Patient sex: F
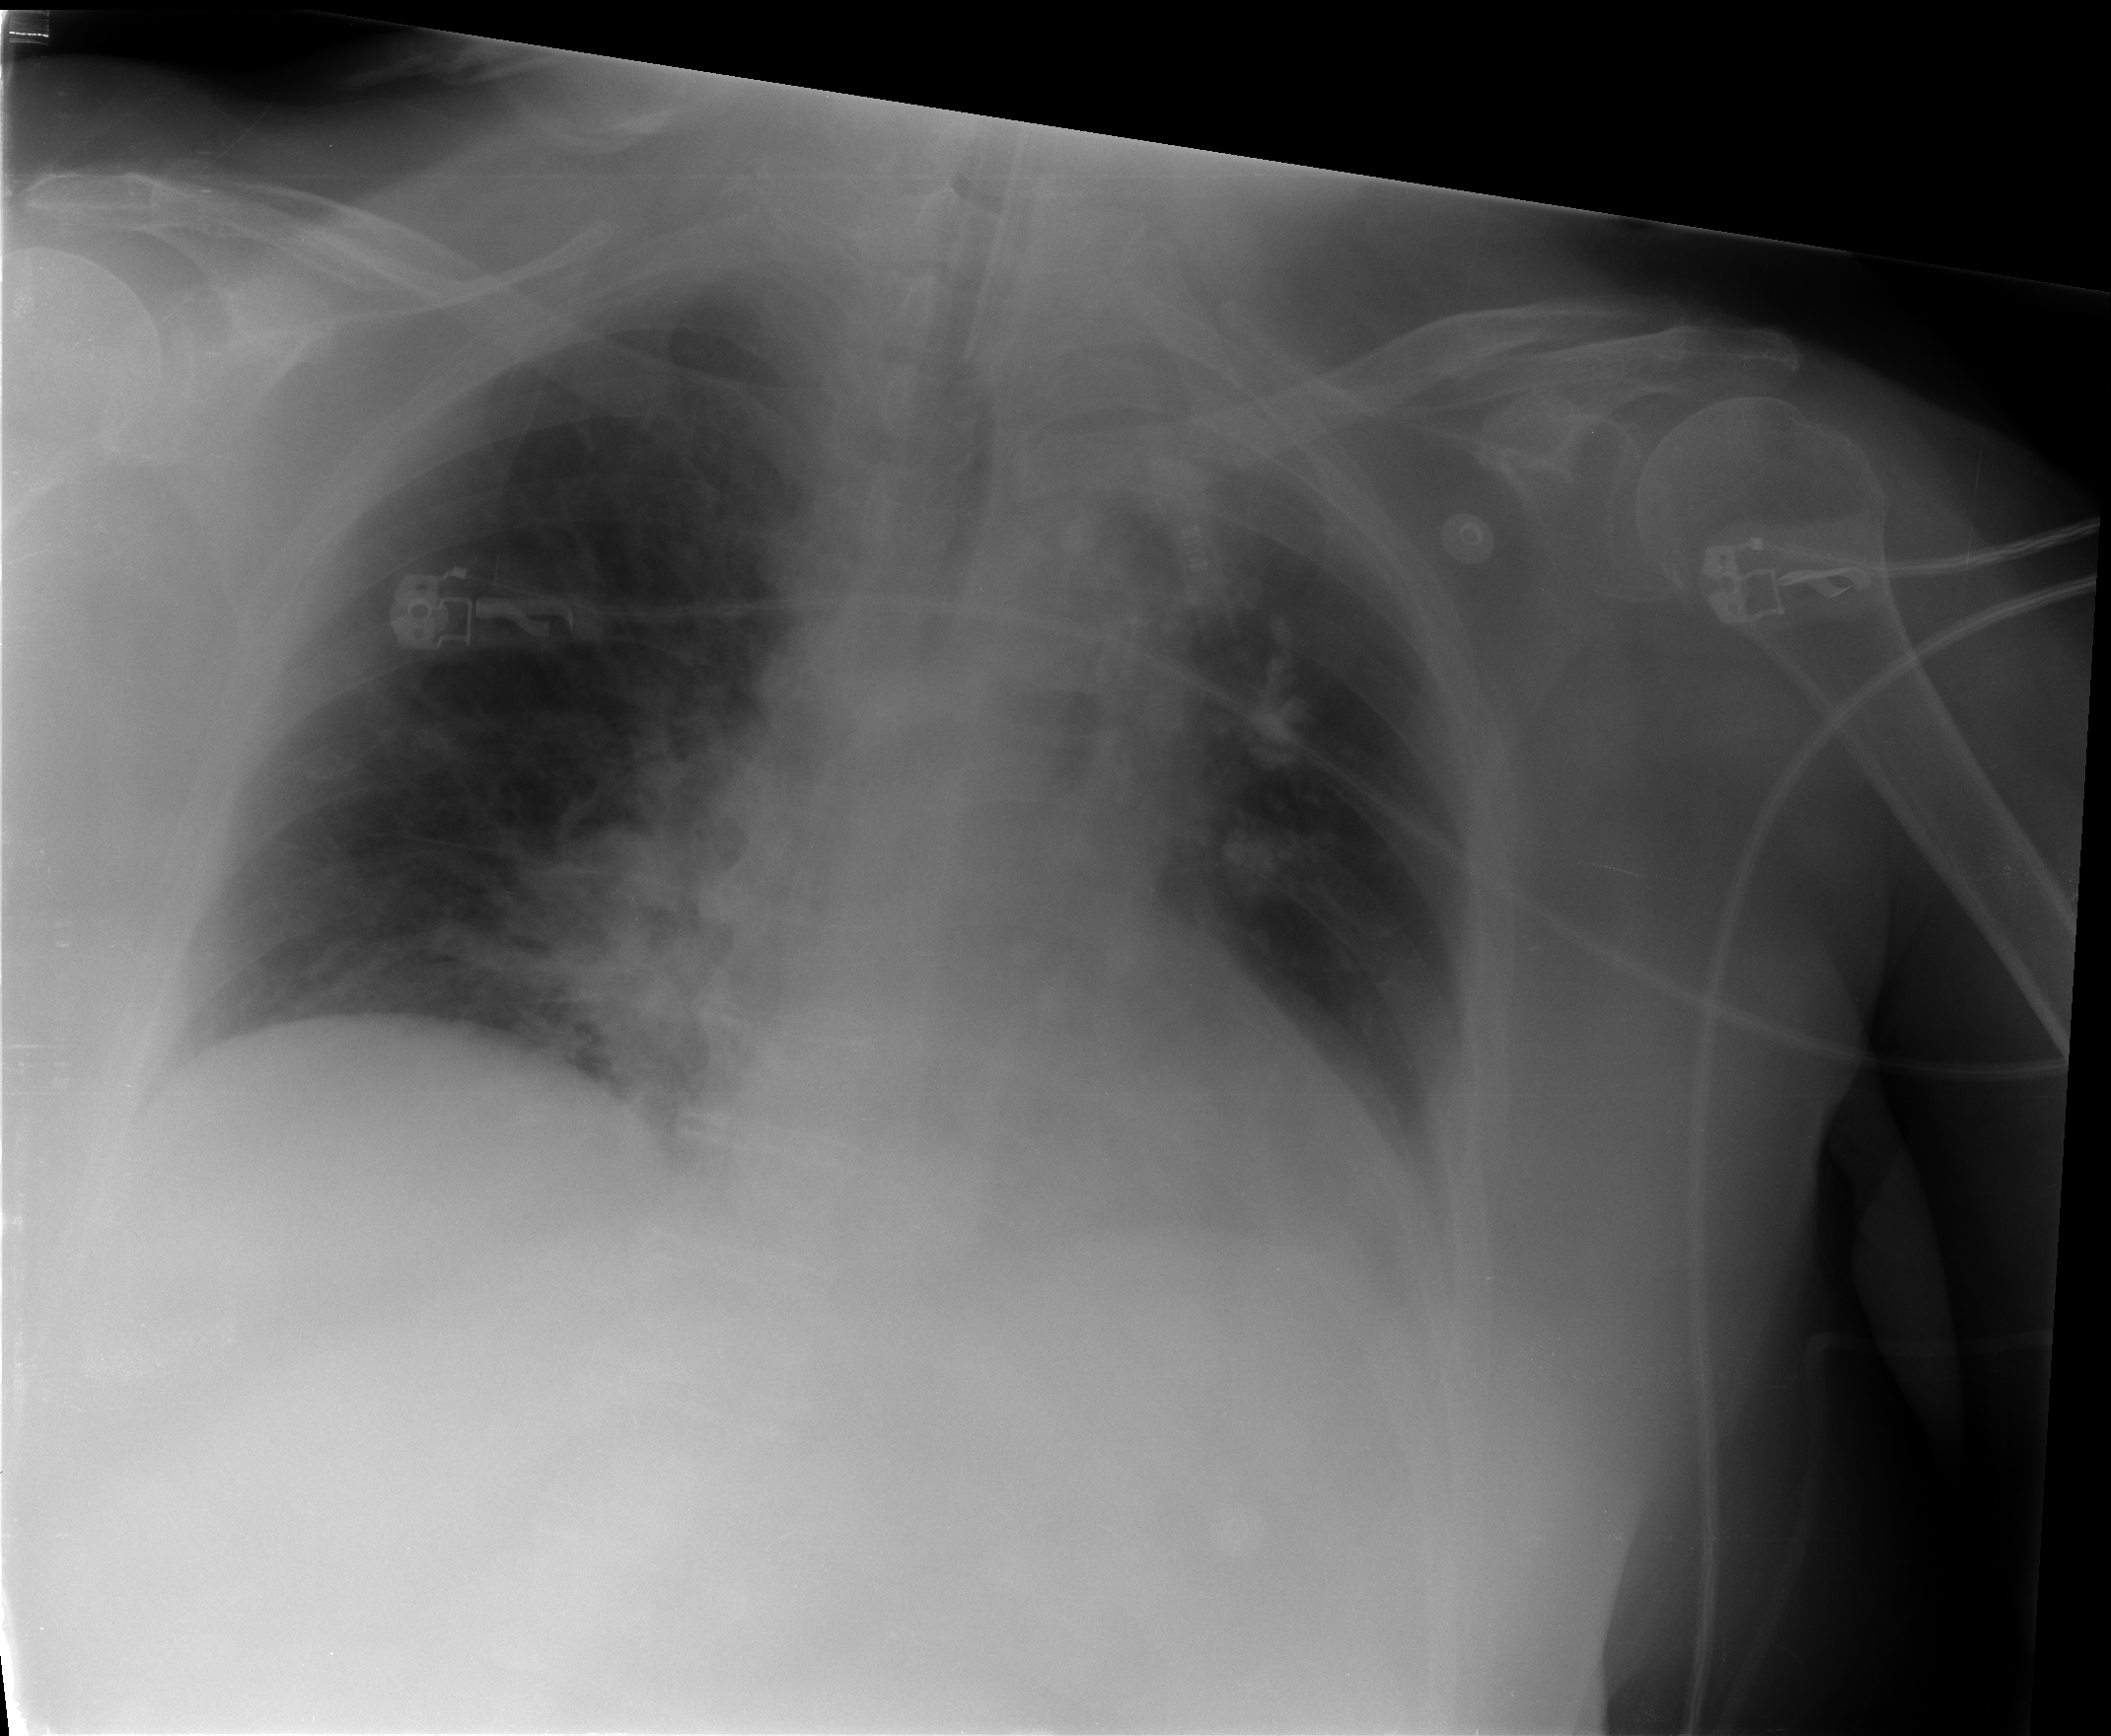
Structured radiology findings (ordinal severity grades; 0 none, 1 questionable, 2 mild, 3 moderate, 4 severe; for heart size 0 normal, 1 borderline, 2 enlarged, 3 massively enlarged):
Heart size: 2
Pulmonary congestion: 1
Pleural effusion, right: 0
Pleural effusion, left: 0
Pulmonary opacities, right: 1
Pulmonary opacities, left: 0
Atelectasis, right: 1
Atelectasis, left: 1